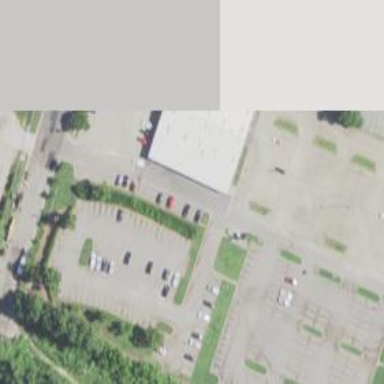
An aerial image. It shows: Commercial building.